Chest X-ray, PA view. Patient: 39 years old, sex M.
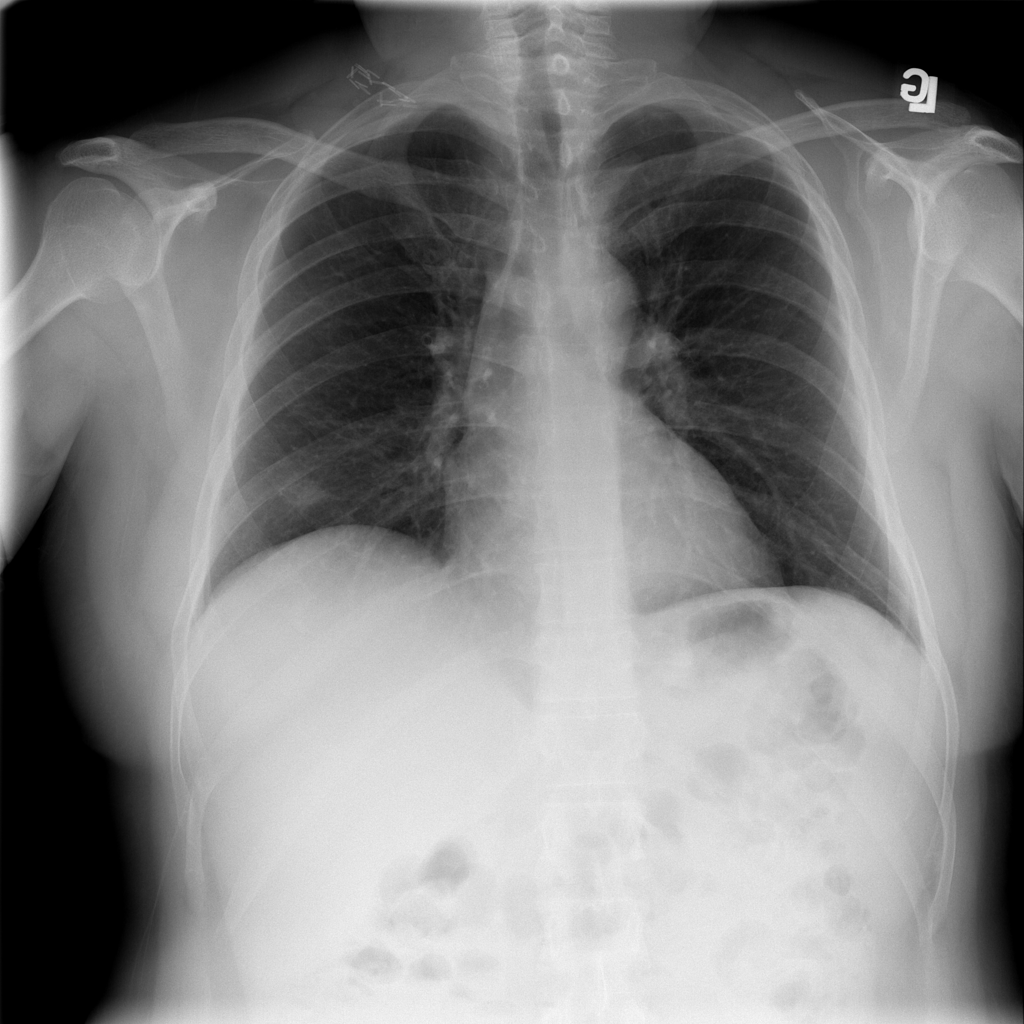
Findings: Infiltration